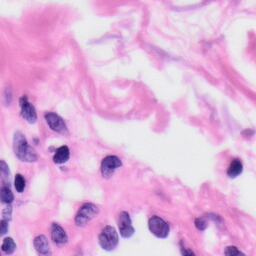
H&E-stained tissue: Skin